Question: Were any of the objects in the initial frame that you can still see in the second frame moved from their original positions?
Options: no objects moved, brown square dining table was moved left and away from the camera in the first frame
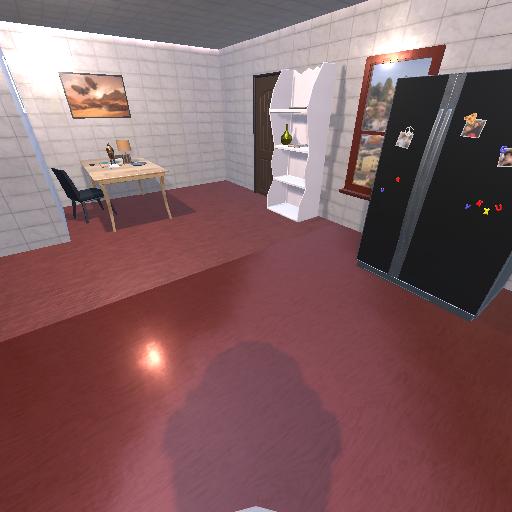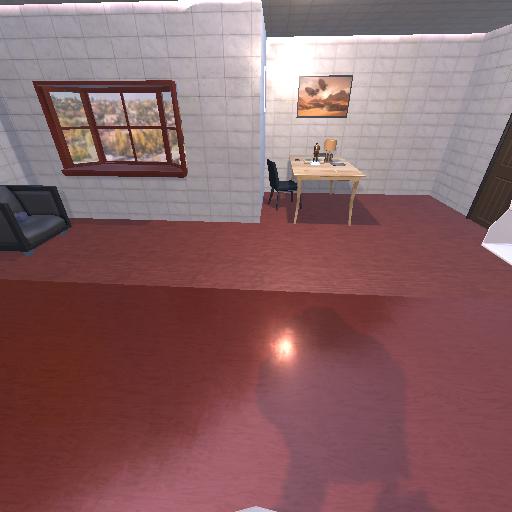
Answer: no objects moved